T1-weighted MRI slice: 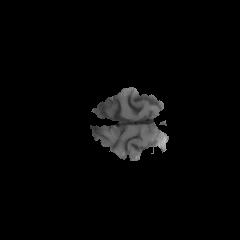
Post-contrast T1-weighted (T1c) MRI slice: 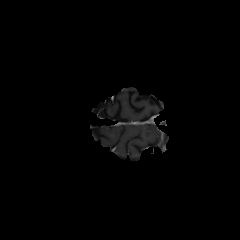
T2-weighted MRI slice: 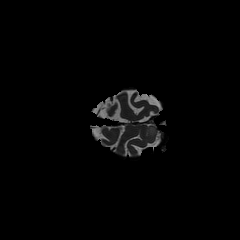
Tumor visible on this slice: yes